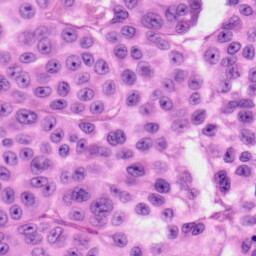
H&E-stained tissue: Skin